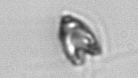
Label: Pyramimonas_longicauda